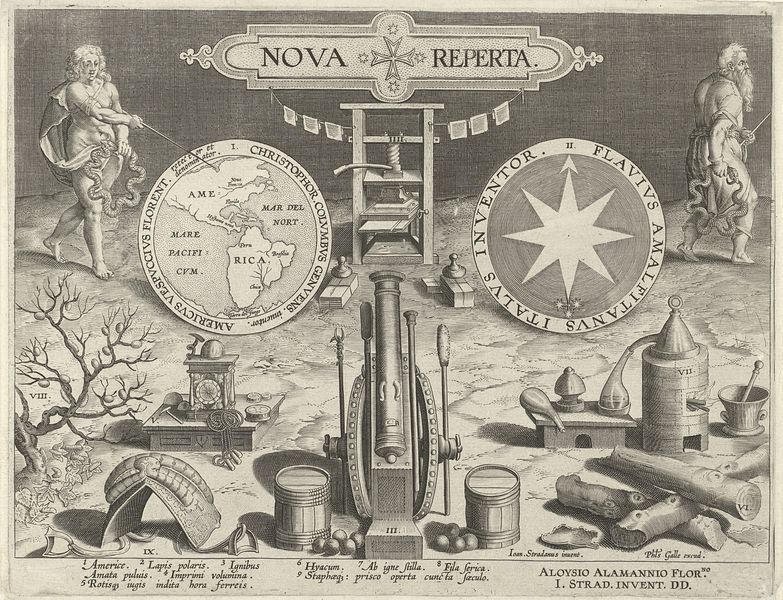
Titel: Titelprent voor de serie Nova Reperta
Künstler: Jan (II) Collaert
Standort: Amsterdam
Institution: Rijksmuseum
Schlagwörter: baum, mann, menschen, frau, holz, bart, instrument, baumstamm, erde, kreis, frucht, sattel, schrift, uhr, kanone, maschine, kreuz, stern, druck, stich, schwarzweiß, text, waffen, schlange, fass, rüstung, karte, landkarte, satel, nummeriert, eimer, kupferstich, latein, beschriftet, atlas, kompass, sticj, möser, stösel, alamannio, landskarte, nova